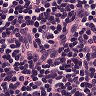
Metastatic tissue present: no